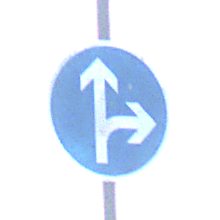
Verkehrszeichen: VorgeschriebeneFahrtrichtungGeradeausOderRechts
Umgebung: Outdoor, Nature
Tageszeit: SunriseSunset
Wetter: PartlyCloudy
Licht: Natural
Jahreszeit: NotSpecified
Kontrast: LowContrast